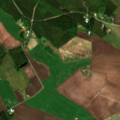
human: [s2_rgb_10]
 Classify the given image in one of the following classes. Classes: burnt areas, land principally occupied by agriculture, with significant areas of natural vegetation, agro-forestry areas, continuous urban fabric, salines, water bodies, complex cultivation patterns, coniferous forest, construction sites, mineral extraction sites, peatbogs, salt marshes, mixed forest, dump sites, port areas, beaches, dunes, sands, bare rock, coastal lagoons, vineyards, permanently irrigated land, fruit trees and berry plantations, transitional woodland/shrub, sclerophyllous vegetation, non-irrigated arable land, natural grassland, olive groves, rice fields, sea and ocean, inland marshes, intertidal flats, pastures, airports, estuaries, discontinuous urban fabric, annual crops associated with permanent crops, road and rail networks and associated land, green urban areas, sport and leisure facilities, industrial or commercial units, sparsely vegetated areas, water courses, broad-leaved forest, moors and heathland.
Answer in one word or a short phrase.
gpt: non-irrigated arable land, land principally occupied by agriculture, with significant areas of natural vegetation, coniferous forest, mixed forest